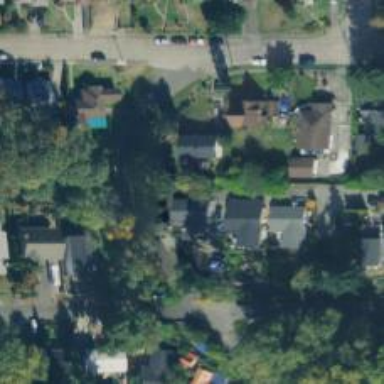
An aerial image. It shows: Alley classified as service road.